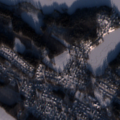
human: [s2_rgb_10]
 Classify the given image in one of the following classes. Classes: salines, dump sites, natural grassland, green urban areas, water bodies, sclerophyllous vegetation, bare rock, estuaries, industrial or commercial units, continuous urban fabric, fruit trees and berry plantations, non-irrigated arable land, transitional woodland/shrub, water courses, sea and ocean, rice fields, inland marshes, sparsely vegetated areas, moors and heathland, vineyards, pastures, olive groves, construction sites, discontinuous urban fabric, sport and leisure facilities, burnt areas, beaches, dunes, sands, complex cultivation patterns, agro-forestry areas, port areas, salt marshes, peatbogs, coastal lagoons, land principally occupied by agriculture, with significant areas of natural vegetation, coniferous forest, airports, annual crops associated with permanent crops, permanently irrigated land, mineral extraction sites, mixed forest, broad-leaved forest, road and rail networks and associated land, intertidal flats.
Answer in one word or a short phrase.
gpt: discontinuous urban fabric, non-irrigated arable land, broad-leaved forest, mixed forest, water bodies